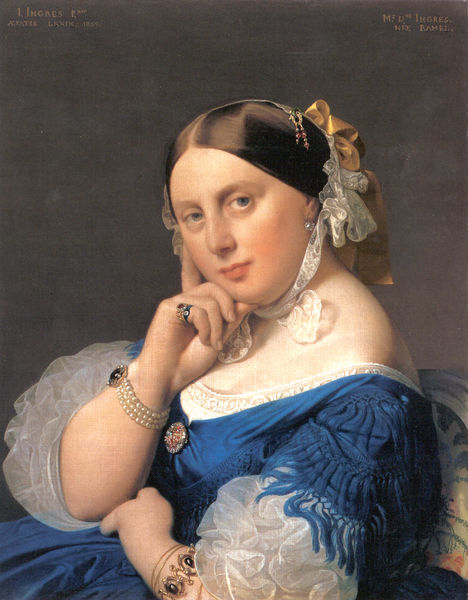
Titel: Madame J.-A.-D. Ingres
Künstler: Jean Auguste Dominique Ingres
Standort: Winterthur
Institution: Sammlung Oskar Reinhart am Römerholz
Schlagwörter: blau, dunkel, hand, haut, kopf, schatten, weiß, gelb, mädchen, sitzen, ausschnitt, braun, brust, daumen, finger, frankreich, frau, frisur, grau, haar, hell, hintergrund, hut, kleid, licht, mund, nase, ohr, ohrring, raum, rücken, schmuck, schwarz, stirn, stuhl, zimmer, blick, dame, rot, schal, tuch, haube, malerei, schleife, blond, jung, wand, arm, arme, augen, band, barock, bluse, falten, gesicht, haarschmuck, mensch, samt, spitze, weit, ärmel, hals, holland, hände, niederlande, portrait, porträt, rückenlehne, schauen, signatur, öl, sonne, auge, fransen, gewand, gold, haare, pose, realismus, reich, sessel, sitzend, stickerei, stoff, adel, innen, ohrringe, schleifen, augenbrauen, brosche, dekollete, dekoltee, kinn, lippen, mittelscheitel, ohren, perle, perlen, puffärmel, rosa, scheitel, schulter, schultern, seide, rund, adelige, schrift, wangen, sofa, tüll, creme, kette, formen, tag, haarband, nacken, französisch, blue, fringe, hands, oil, white, dick, dress, face, hair, lace, lady, nose, old, painting, sitting, woman, wolle, inschrift, streng, gerade, looking, picture, plüsch, glänzend, glatt, nachdenklich, rüsche, rüschen, wange, erotisch, denkend, nachdenken, perlenkette, ring, masche, betrachter, fett, schulterfrei, denken, gestützt, fingerring, ringe, blautöne, ideal, scharz, ehefrau, betrachten, reihen, verziert, armband, armbänder, armreif, halbprofil, hubi, wohlhabend, durchsichtig, bürgerlich, gebunden, ear, head, young, eyes, noble, ribbon, beleibt, balu, anstecknadel, schaten, volant, golden, binden, prunk, bänder, david, drehung, verführerisch, kopfschmuck, color, mouth, kräftig, bauschig, pummelig, ingres, victorian, idealisiert, bracelet, shoulder, klassizissmus, geschmückt, art, signature, thinking, biedermaier, azurblau, unterkleid, verheiratet, eye, earring, bausch, fingers, strickerei, interesse, blickend, anstecker, pearls, handgelenk, blue dress, colour, ribbons, perlenreihen, haarbänder, rich, forehead, bow, vollschlank, perlenarmband, rings, brustschmuck, armkette, adressiert, brooch, jewelry, blaue robe, gems, fat, bünett, dickf, drehunh, handschmuck, knüpferei, tüllärmel, nice, aristocrat, aristocratic, kleid blau, frills, rembrandt, brows, jewels, jewelery, jewellery, gelvv, plump, posing, bare shoulder, armlet, mounth, wohlbeleibt, bracelce, maouth, mauoth, busty, man hands, milk white, rspears, eaaring, 1859